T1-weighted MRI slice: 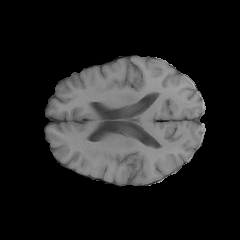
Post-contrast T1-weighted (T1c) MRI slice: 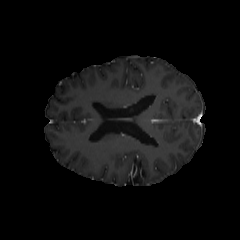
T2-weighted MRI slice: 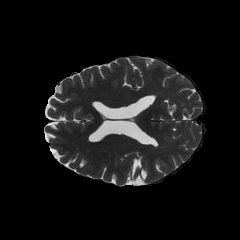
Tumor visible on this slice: no